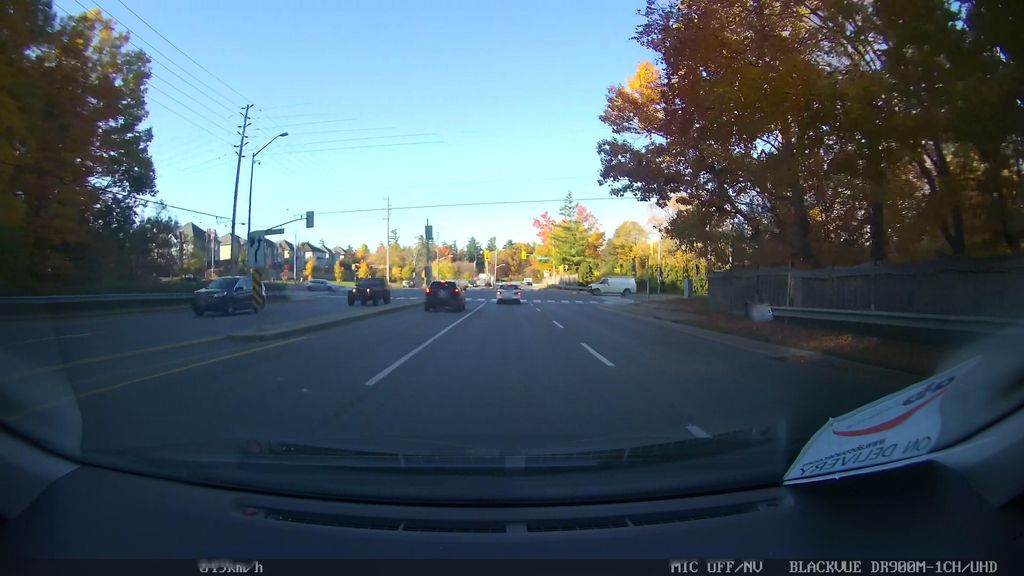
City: toronto